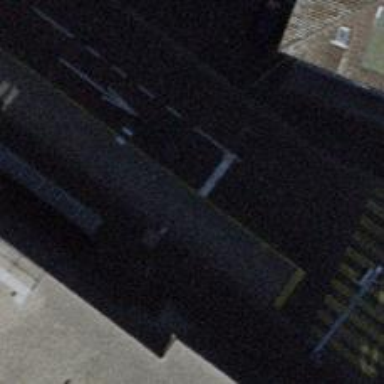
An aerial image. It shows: Trolleybus stop position for public transport.